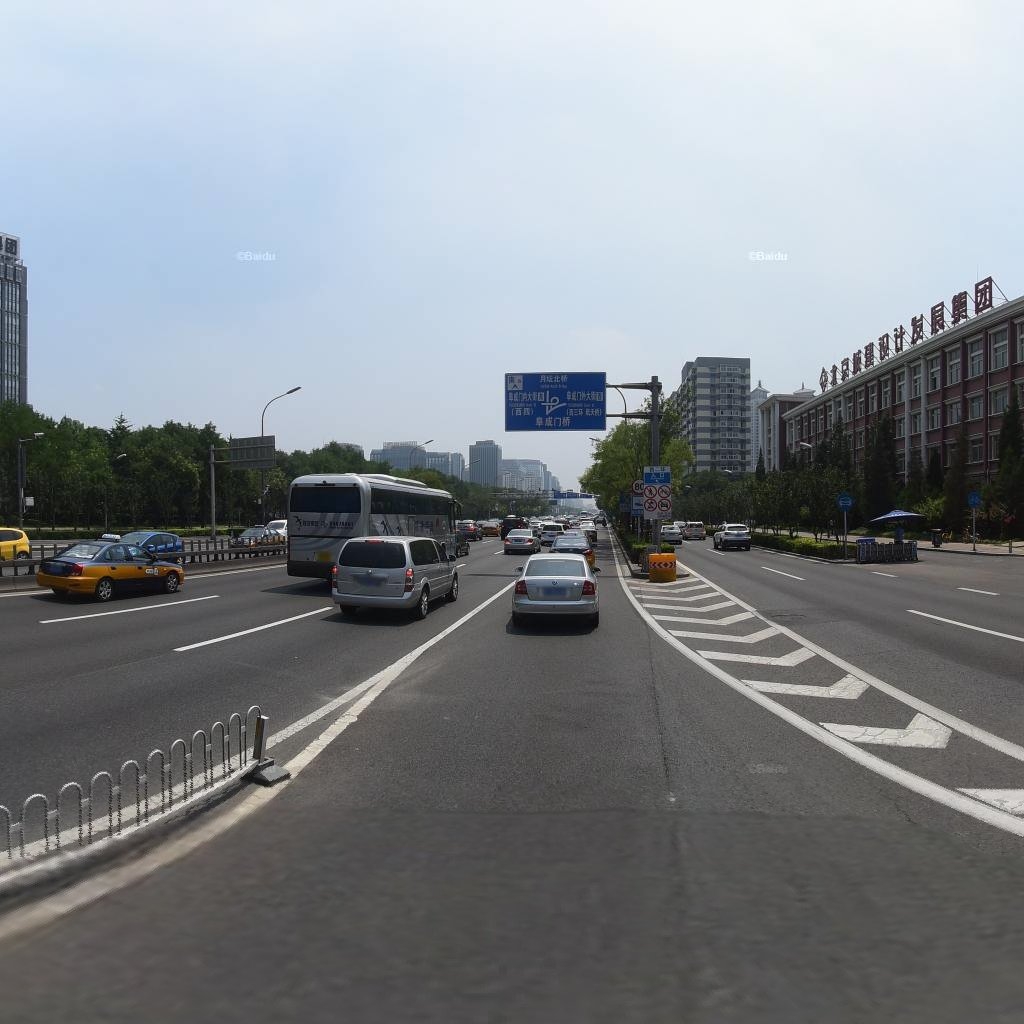
Region: Xicheng
Road damage annotations: longitudinal crack, manhole cover, longitudinal crack